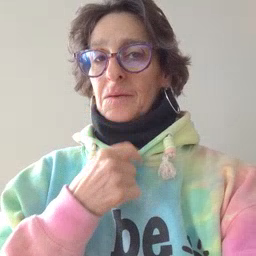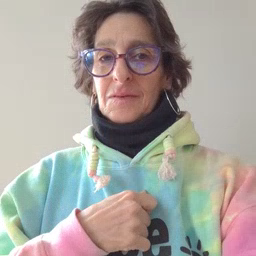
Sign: mouth